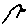
Label: bird